Aerial crown-view tile of a tropical tree (Barro Colorado Island, Panama), acquired 20241216:
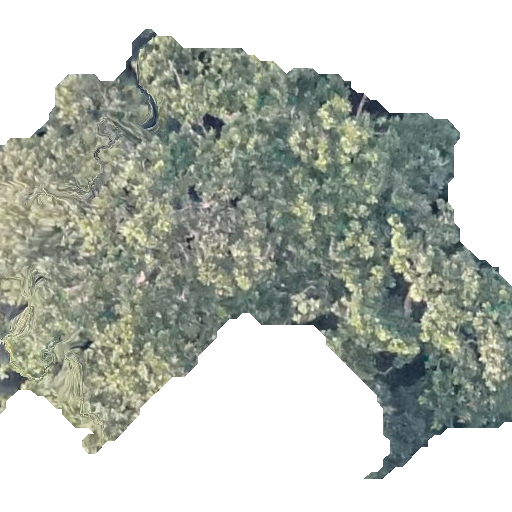
Species: Anacardium excelsum
GBIF accepted scientific name: Anacardium excelsum
Crown area: 247.203 m²